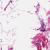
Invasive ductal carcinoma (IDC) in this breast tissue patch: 0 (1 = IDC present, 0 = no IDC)